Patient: sex F, age 39
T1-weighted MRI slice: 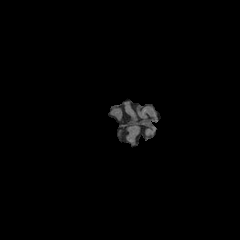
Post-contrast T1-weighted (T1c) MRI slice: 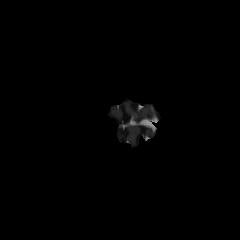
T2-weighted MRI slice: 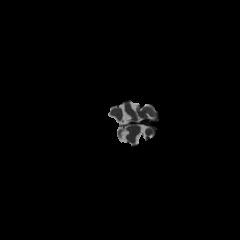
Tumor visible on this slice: no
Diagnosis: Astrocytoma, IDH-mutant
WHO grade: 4